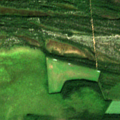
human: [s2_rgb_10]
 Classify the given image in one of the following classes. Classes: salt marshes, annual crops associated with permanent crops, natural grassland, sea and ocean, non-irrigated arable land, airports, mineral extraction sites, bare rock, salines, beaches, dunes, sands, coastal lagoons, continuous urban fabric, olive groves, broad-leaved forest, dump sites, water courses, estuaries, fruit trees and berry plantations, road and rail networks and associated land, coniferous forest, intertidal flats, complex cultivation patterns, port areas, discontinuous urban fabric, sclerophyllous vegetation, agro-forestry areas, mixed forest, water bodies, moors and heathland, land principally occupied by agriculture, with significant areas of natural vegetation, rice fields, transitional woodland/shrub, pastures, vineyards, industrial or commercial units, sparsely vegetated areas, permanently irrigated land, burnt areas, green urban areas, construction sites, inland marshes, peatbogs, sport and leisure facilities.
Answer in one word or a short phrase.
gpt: non-irrigated arable land, coniferous forest, mixed forest, transitional woodland/shrub, peatbogs